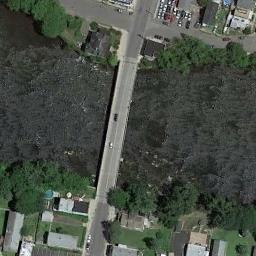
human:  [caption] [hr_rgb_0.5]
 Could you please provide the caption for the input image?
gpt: A bridge connects the land on both sides of the river, And there are many buildings and roads on the land .

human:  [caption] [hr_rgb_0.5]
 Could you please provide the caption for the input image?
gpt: A bridge built on a dark green river and the residential area on both sides of the river .

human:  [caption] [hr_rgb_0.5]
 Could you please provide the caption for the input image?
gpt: There are cars flowing on the bridge .

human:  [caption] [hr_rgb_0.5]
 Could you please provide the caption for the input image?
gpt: A bridge is over the river with some buildings and a parking lot beside .

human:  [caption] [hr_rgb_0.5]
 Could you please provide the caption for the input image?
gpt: Many trees are around the bridge .